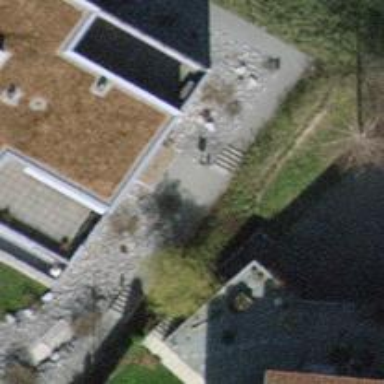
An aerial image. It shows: Road with steps.